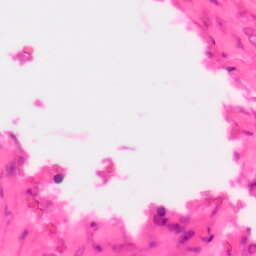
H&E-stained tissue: Colon